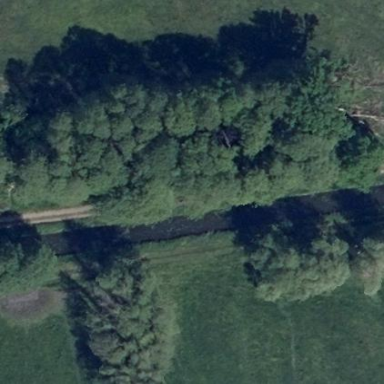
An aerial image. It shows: Deciduous broadleaved woodland.